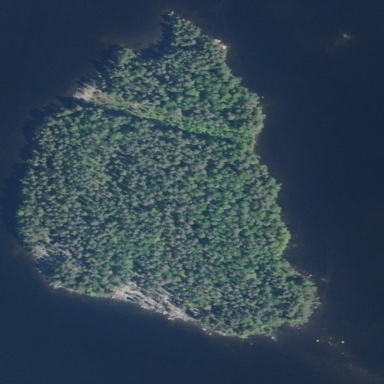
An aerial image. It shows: Island.